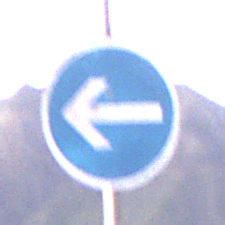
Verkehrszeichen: VorgeschriebeneFahrtrichtungHierLinks
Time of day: Dawn
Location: Outdoor (RoadRail)
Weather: Clear
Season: NotSpecified
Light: Natural